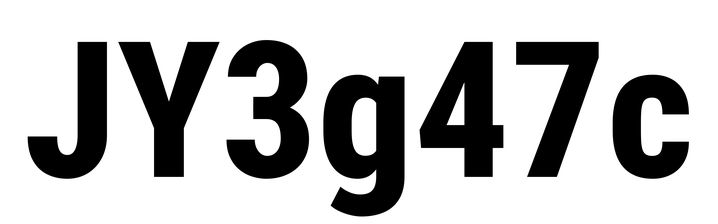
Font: Roboto_Condensed_ExtraBold